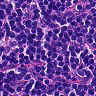
Metastatic tissue present: no